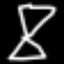
Label: hourglass